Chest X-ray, AP view. Patient: 27 years old, sex M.
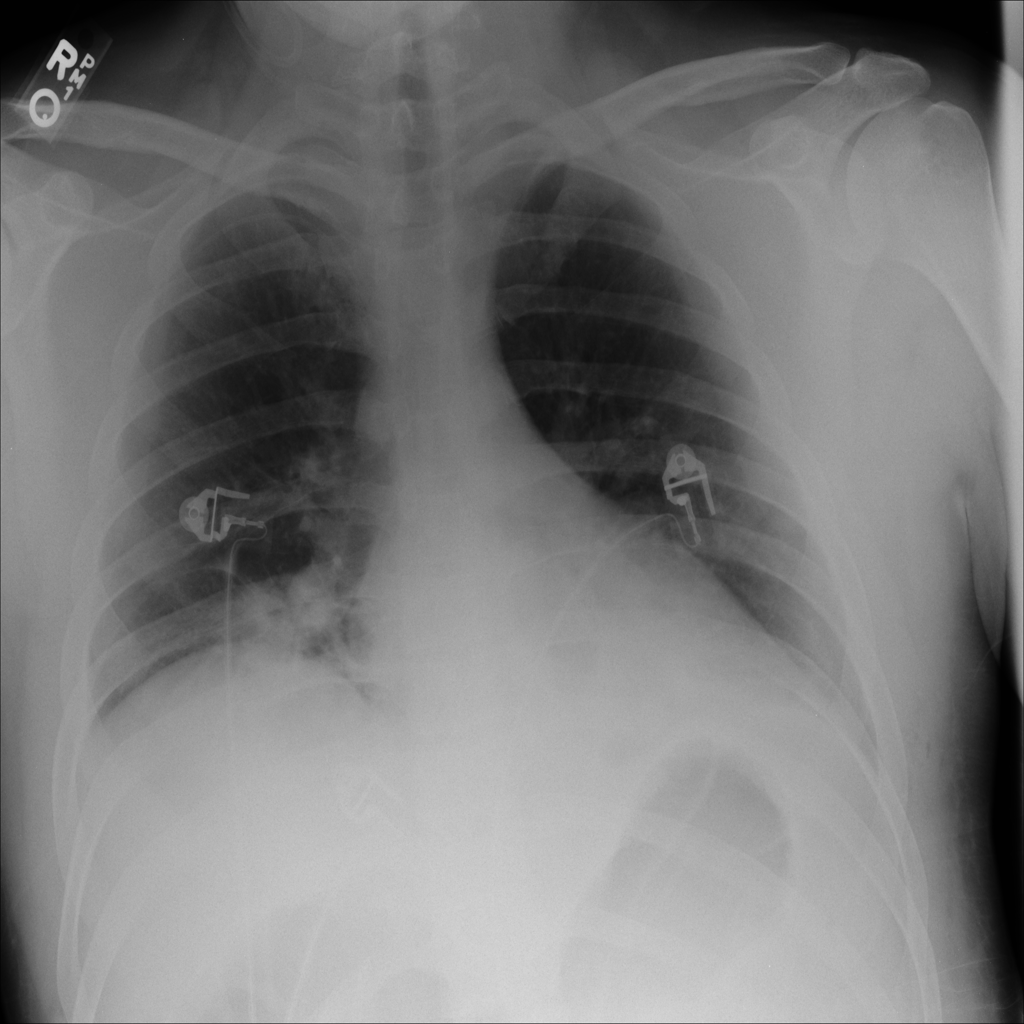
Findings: Infiltration